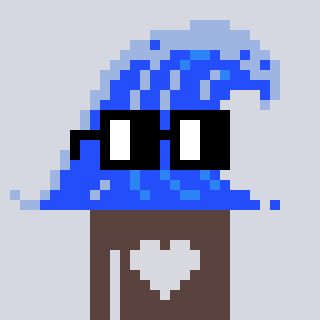
a pixel art character with square black glasses, a wave-shaped head and a darkbrown-colored body on a cool background